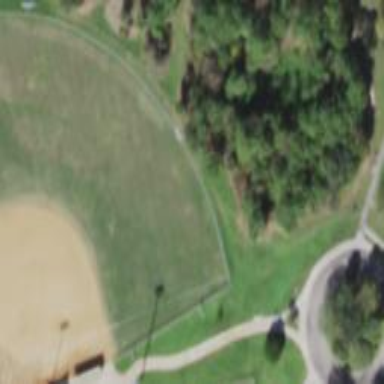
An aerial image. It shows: Baseball pitch for leisure and sports activities.